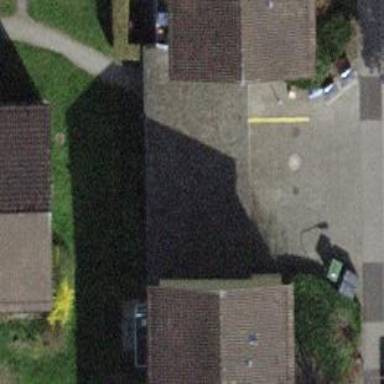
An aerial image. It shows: View of roof of building.